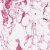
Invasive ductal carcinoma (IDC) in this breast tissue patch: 0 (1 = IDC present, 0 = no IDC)